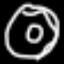
Label: donut